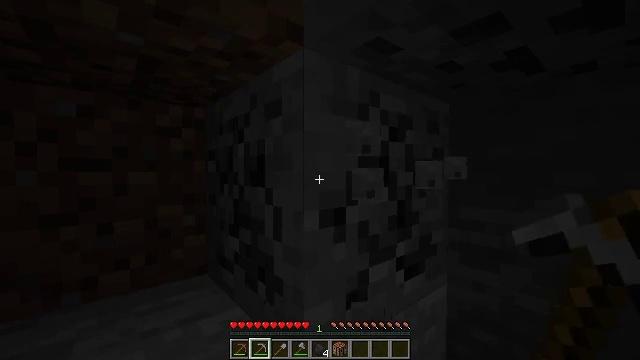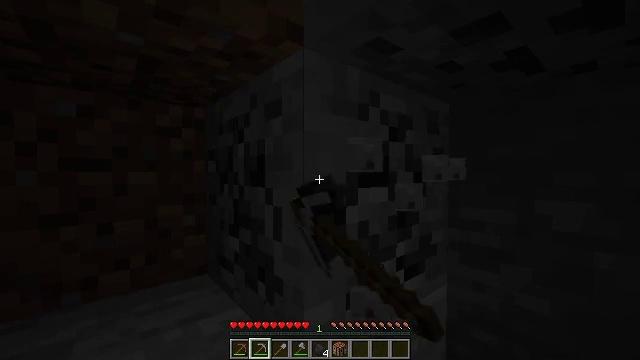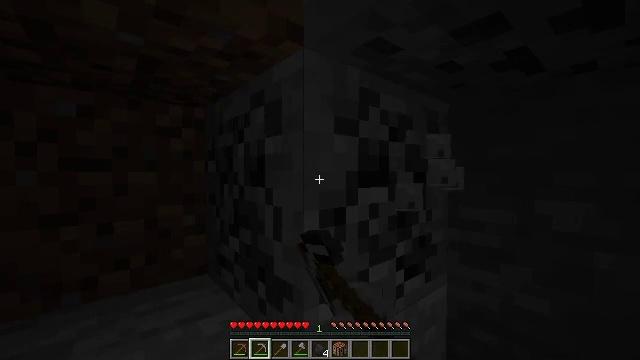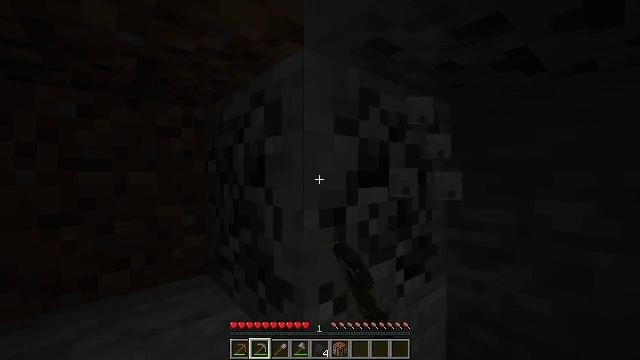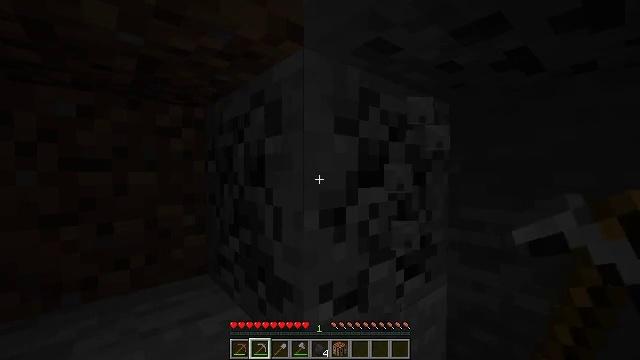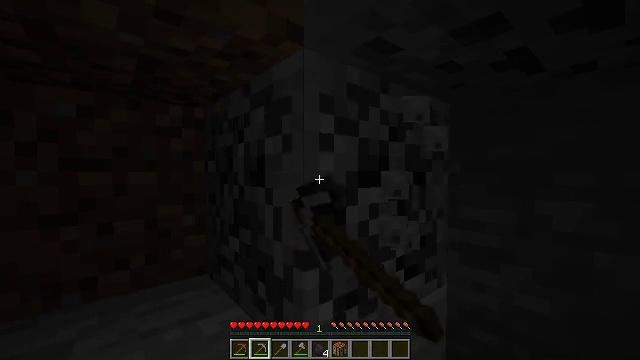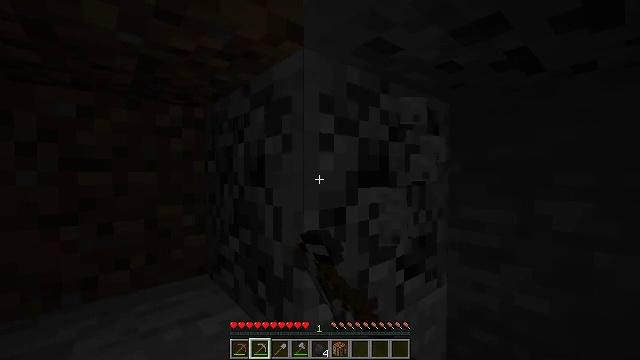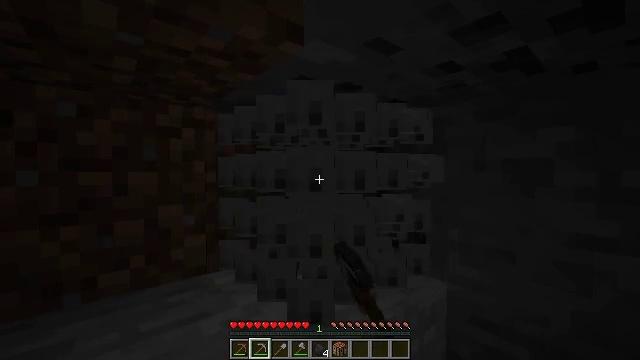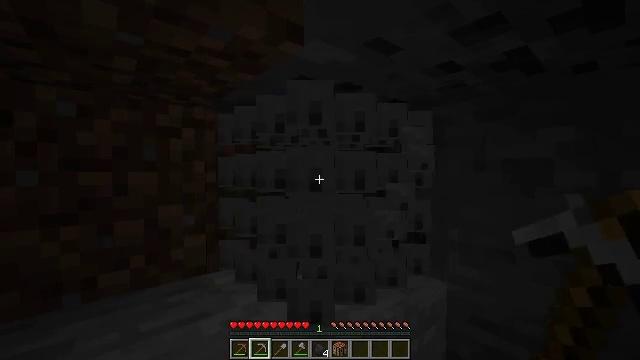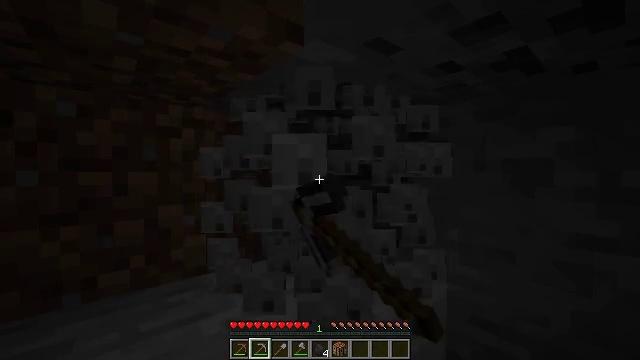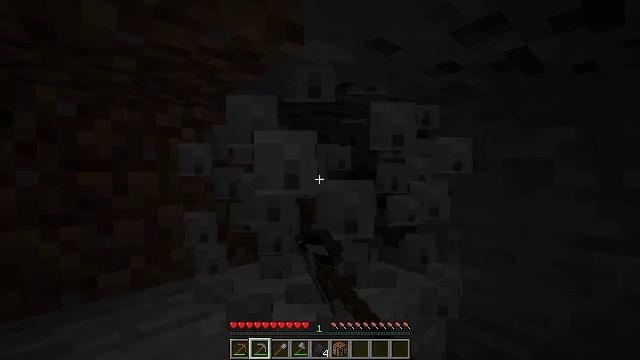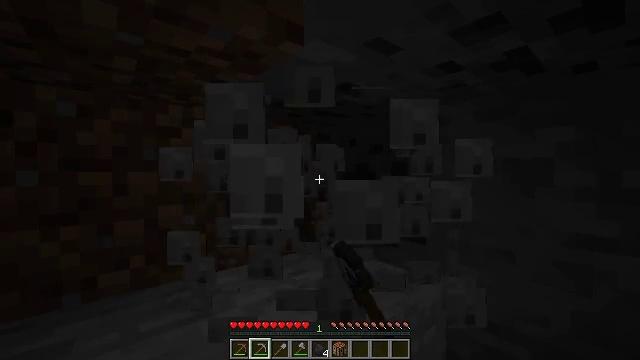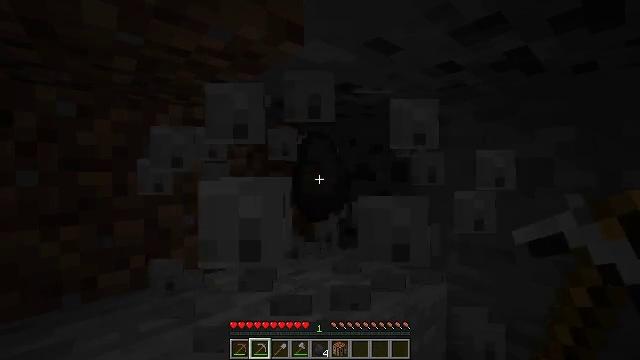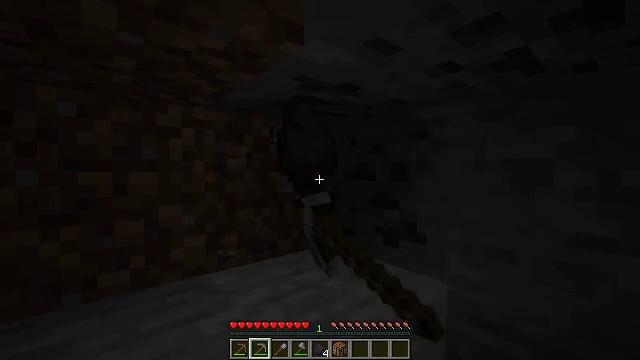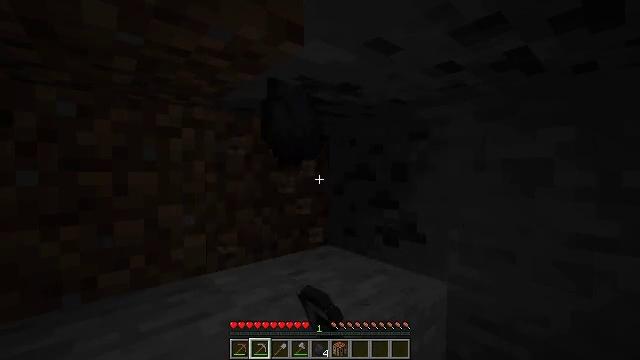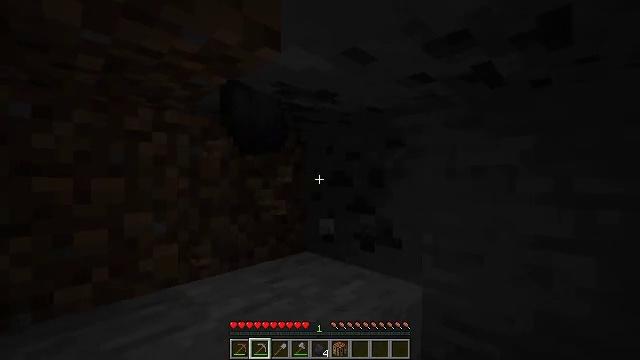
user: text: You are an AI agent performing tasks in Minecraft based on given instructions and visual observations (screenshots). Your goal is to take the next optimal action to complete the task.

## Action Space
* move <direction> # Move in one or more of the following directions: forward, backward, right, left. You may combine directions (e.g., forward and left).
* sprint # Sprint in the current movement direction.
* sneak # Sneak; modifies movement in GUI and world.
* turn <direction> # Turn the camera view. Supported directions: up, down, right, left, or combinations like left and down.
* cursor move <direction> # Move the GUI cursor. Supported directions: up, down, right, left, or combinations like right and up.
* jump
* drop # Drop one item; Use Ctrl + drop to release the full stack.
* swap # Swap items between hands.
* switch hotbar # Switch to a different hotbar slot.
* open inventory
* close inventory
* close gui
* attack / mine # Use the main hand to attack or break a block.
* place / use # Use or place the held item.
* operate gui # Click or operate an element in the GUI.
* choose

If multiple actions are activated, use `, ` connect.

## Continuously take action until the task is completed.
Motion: motion action
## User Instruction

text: Collect stone from the mine.
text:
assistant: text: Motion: attack / mine
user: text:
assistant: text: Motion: attack / mine
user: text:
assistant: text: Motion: attack / mine
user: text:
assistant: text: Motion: attack / mine
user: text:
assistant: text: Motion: attack / mine
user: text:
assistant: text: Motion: attack / mine
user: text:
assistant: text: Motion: attack / mine
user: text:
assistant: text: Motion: attack / mine
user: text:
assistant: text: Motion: attack / mine
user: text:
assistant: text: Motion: attack / mine
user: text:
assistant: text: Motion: attack / mine
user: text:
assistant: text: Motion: attack / mine
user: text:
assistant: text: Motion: attack / mine
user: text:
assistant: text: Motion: attack / mine
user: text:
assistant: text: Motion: turn right and up, attack / mine
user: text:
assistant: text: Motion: turn right and up, attack / mine
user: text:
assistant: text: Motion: turn right and up, attack / mine
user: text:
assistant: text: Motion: turn right and up, attack / mine
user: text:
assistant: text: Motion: turn left and down, attack / mine
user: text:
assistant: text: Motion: attack / mine
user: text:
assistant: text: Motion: attack / mine
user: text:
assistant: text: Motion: attack / mine
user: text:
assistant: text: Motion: attack / mine
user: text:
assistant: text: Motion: attack / mine
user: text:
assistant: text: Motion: attack / mine
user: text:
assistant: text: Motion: attack / mine
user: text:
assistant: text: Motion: attack / mine
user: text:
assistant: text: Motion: attack / mine
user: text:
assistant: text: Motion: attack / mine
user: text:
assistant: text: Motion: attack / mine